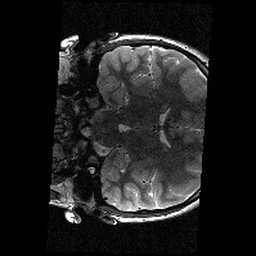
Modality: T2w
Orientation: coronal
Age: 12
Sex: female
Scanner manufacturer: siemens
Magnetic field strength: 3 T
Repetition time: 9.23 s
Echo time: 0.067 s